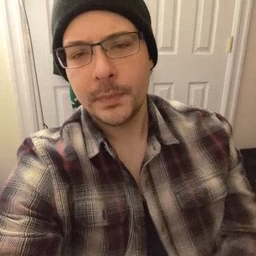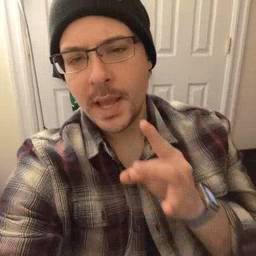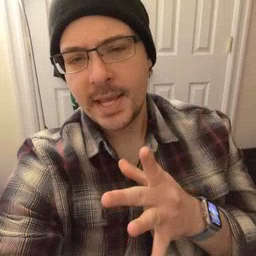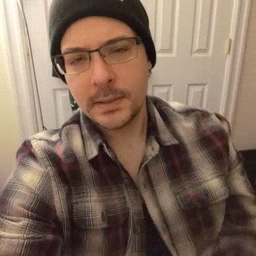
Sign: hate